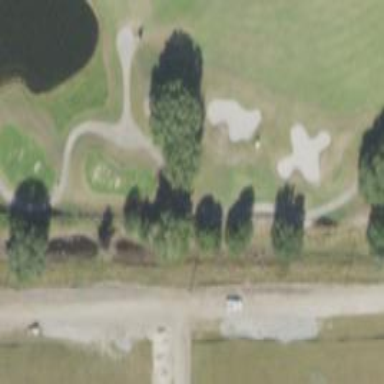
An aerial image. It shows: Grassy area designated as golf tee.